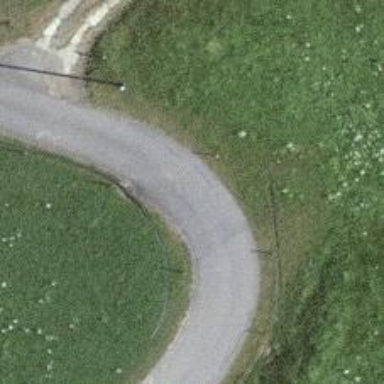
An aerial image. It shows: Well-maintained track road of grade 1.